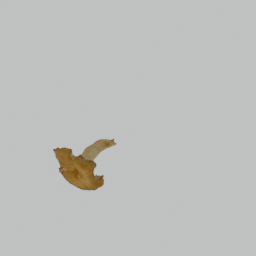
Label: nature